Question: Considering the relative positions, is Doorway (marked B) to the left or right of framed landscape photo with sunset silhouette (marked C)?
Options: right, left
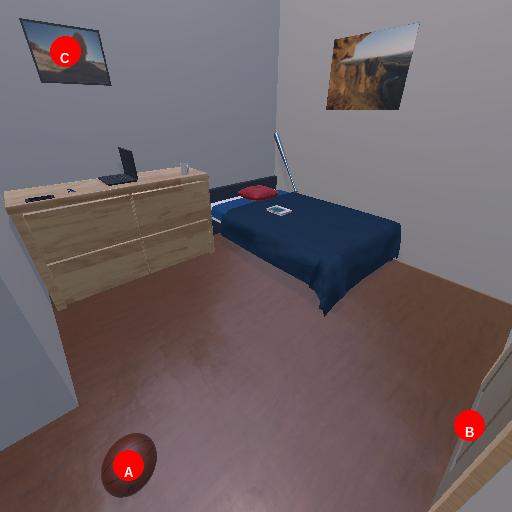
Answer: right